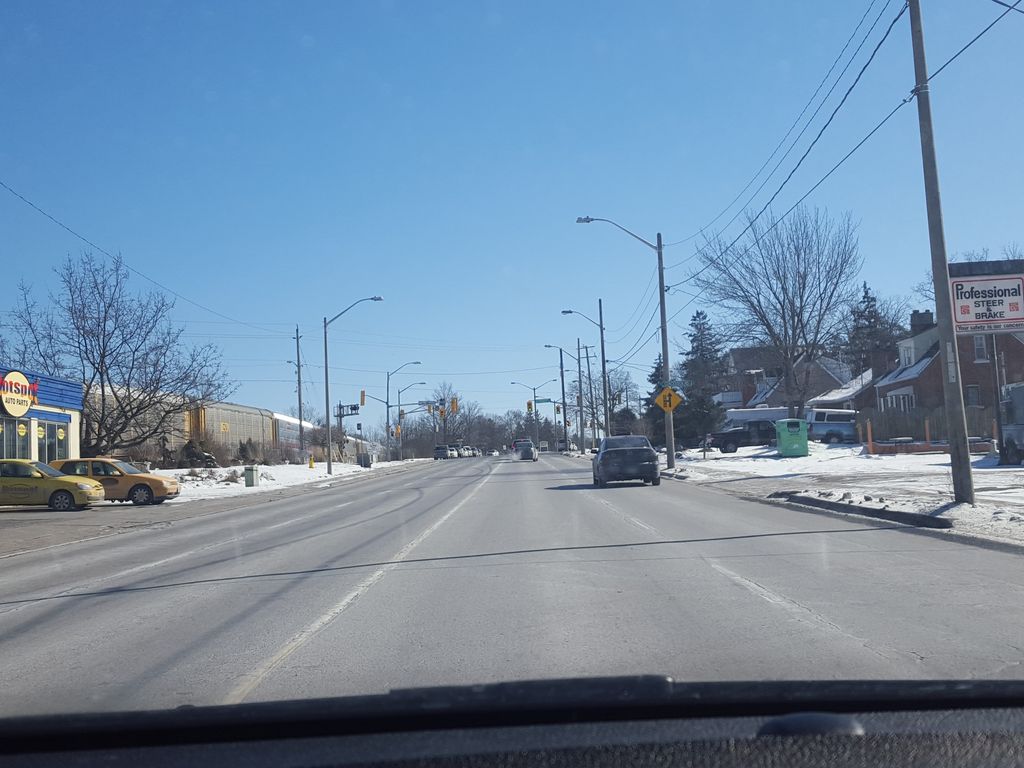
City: kitchener-waterloo